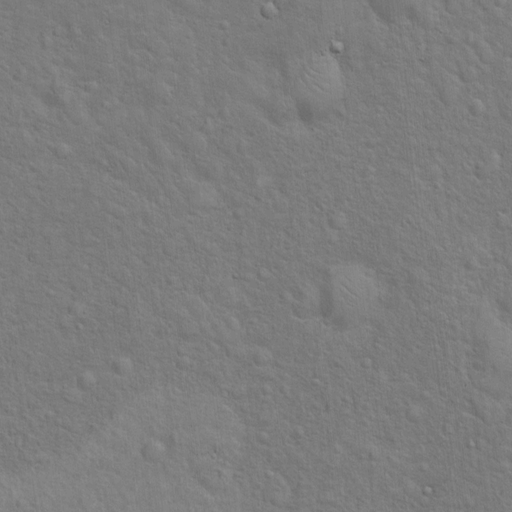
Classes present: Background